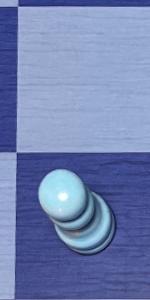
Label: Pawn_White